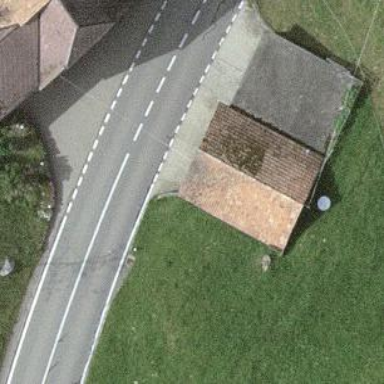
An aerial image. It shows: Garage building.